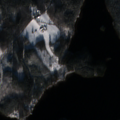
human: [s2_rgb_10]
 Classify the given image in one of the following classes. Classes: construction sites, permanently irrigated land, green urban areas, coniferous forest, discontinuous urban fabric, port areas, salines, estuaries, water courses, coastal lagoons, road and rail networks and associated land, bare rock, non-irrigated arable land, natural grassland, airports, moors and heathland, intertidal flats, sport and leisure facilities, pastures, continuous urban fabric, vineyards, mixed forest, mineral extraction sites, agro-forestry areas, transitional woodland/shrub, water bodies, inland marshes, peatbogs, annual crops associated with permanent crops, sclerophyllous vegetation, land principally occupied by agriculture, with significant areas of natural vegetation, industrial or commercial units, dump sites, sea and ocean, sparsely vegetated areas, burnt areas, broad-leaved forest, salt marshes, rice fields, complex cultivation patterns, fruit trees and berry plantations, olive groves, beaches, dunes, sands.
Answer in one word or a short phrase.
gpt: broad-leaved forest, coniferous forest, mixed forest, water bodies